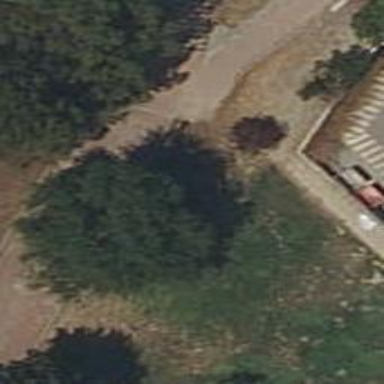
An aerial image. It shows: Broadleaved deciduous tree located in park.